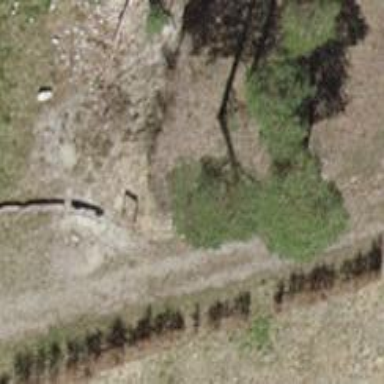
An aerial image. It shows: Bench.